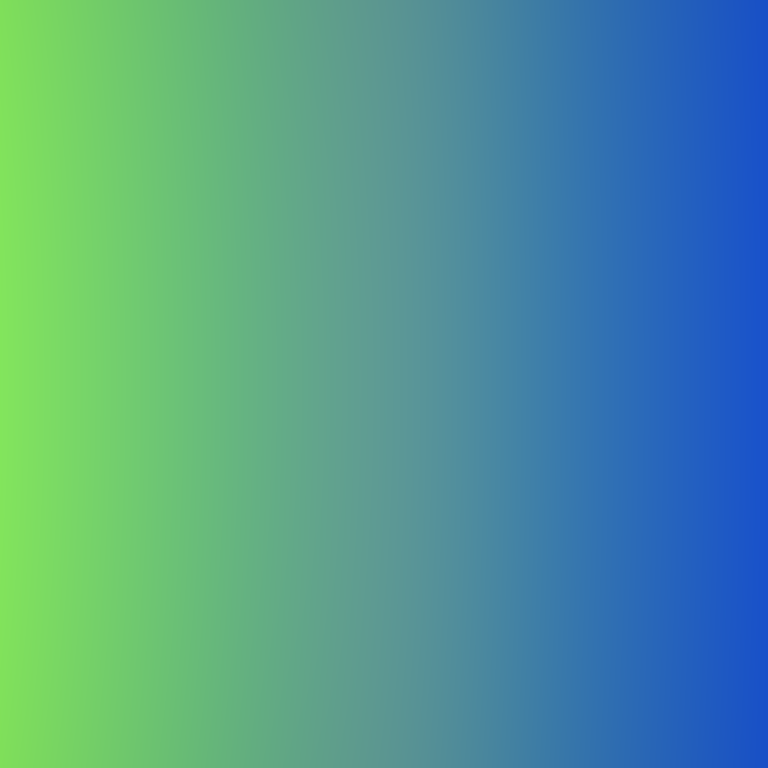
Abstract light effect, smooth gradient from bright green to deep blue, calm atmosphere, soft glow, no room, no furniture, no objects.